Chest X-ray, AP view. Patient: 32 years old, sex F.
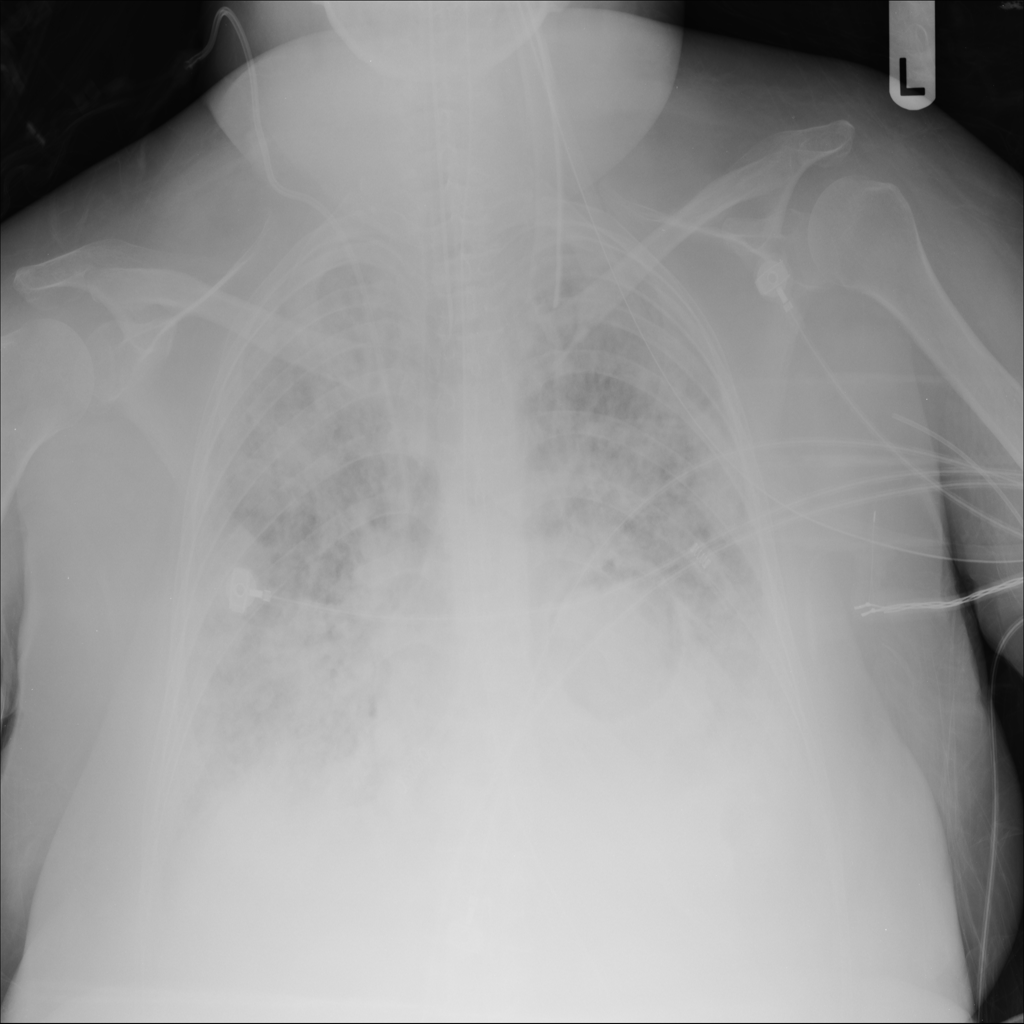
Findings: Mass